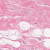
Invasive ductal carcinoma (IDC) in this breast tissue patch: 0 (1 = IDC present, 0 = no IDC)